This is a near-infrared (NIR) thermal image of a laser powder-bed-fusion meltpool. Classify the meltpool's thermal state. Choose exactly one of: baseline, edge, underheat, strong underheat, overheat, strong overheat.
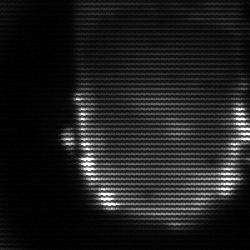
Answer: baseline